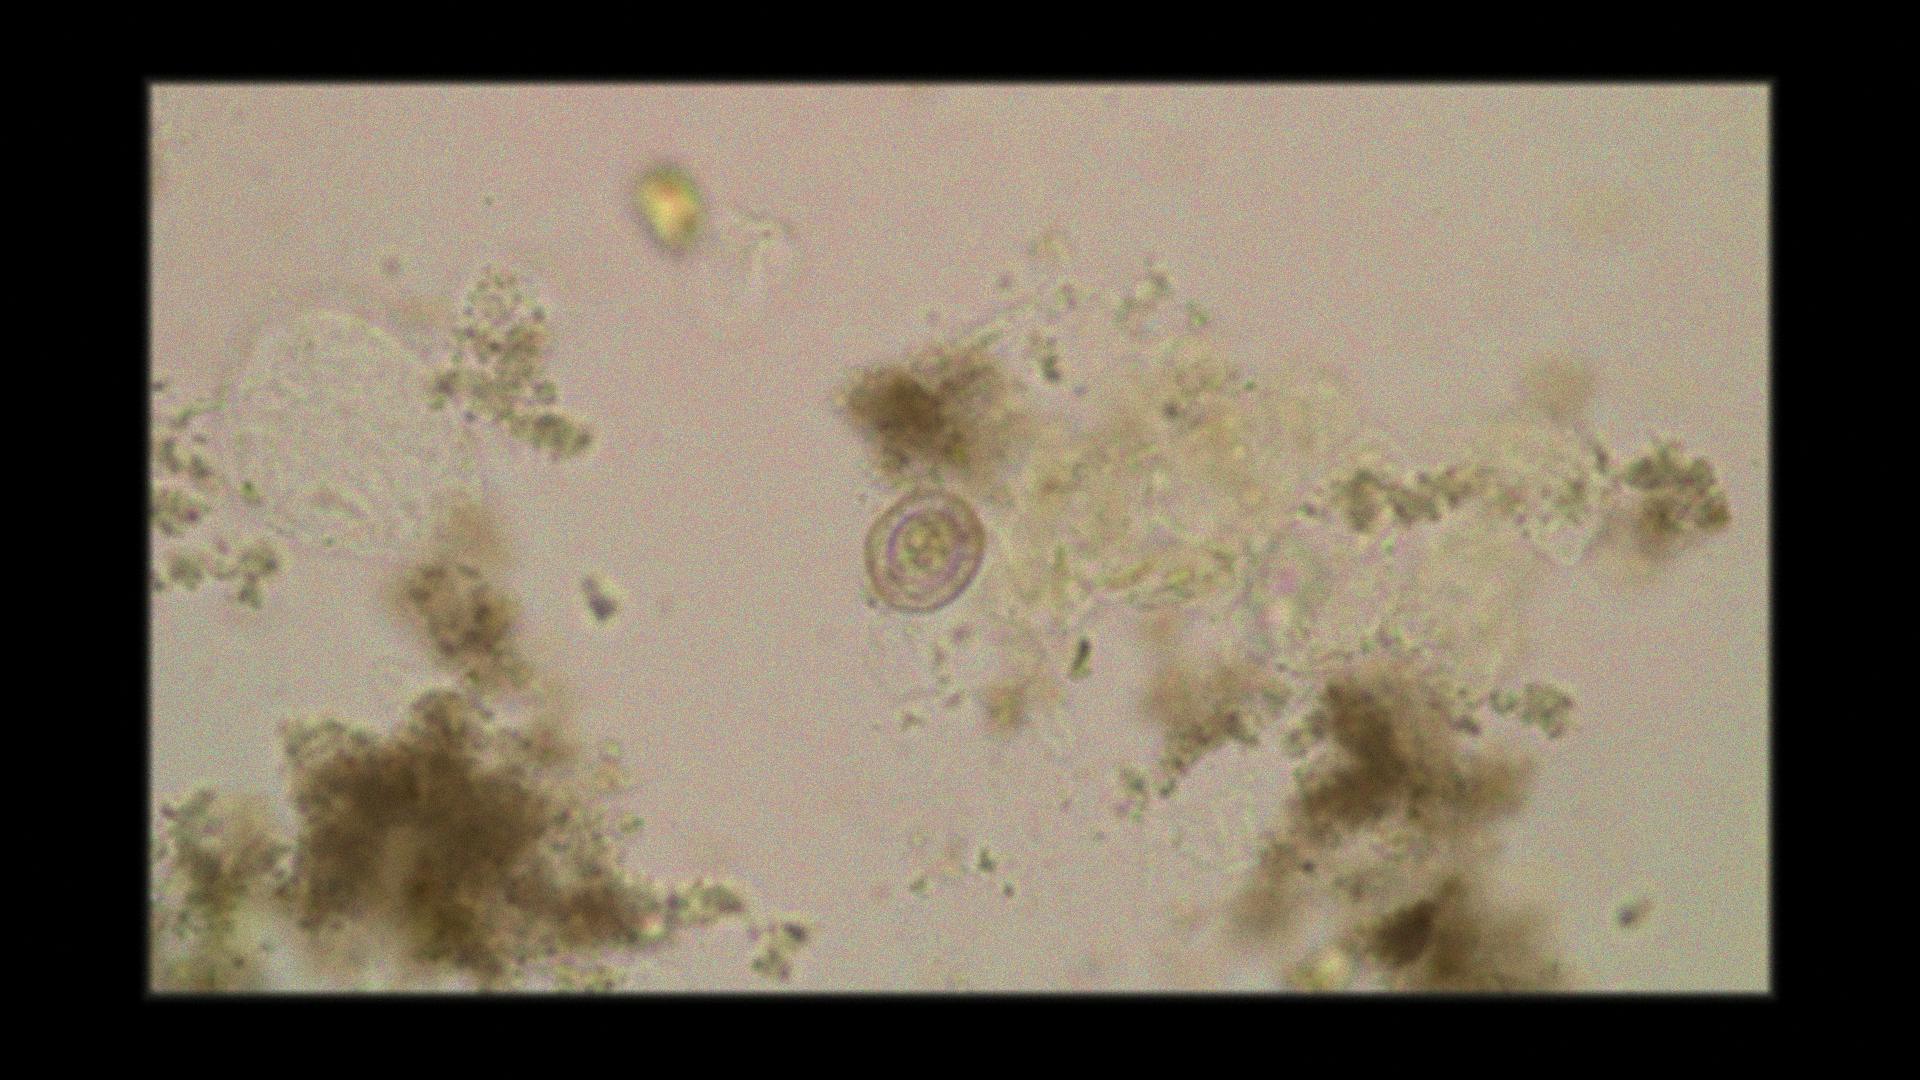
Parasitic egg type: Hymenolepis nana